Question: Is there a way to customize the image or at least the color of the "done" button in the top corner left of the picture below ?

BTW, I'm using ABS to handle my actionbar.
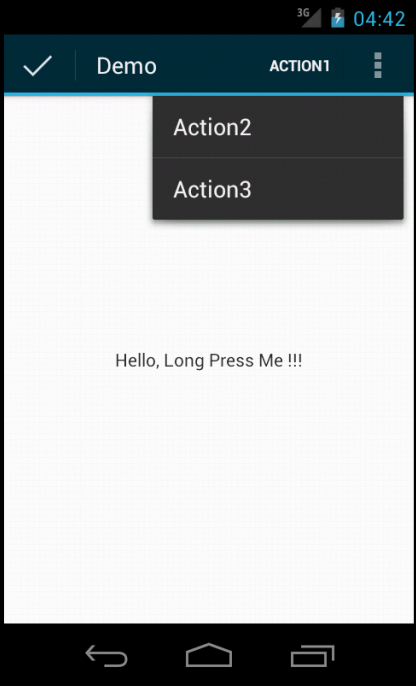
Answer: If you look at 'attrs.xml' in 'ActionBarSherlock''s source code you will see these attributes:
'''
<!-- =================== -->
<!-- Action mode styles -->
<!-- =================== -->
<eat-comment />
<attr name="actionModeStyle" format="reference" />
<attr name="actionModeCloseButtonStyle" format="reference" />
<!-- Background drawable to use for action mode UI -->
<attr name="actionModeBackground" format="reference" />
<!-- Background drawable to use for action mode UI in the lower split bar -->
<attr name="actionModeSplitBackground" format="reference" />
<!-- Drawable to use for the close action mode button -->
<attr name="actionModeCloseDrawable" format="reference" />
<!-- Drawable to use for the Share action button in WebView selection action modes -->
<attr name="actionModeShareDrawable" format="reference" />
'''
You can use 'actionModeCloseDrawable' in your 'styles.xml' on your theme with the image you want to add.